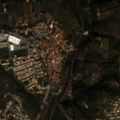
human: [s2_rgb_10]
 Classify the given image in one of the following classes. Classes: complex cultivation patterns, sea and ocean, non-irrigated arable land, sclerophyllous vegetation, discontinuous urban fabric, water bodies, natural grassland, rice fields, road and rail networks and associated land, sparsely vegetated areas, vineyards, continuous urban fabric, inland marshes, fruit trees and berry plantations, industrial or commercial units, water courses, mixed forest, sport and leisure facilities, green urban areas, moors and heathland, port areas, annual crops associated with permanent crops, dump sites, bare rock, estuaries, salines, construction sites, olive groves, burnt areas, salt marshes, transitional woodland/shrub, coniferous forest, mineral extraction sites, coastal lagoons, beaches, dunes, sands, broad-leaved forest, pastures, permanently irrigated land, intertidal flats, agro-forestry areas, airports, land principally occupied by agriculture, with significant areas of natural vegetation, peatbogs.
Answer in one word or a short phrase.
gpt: continuous urban fabric, discontinuous urban fabric, industrial or commercial units, fruit trees and berry plantations, annual crops associated with permanent crops, complex cultivation patterns, transitional woodland/shrub